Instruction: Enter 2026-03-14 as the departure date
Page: home
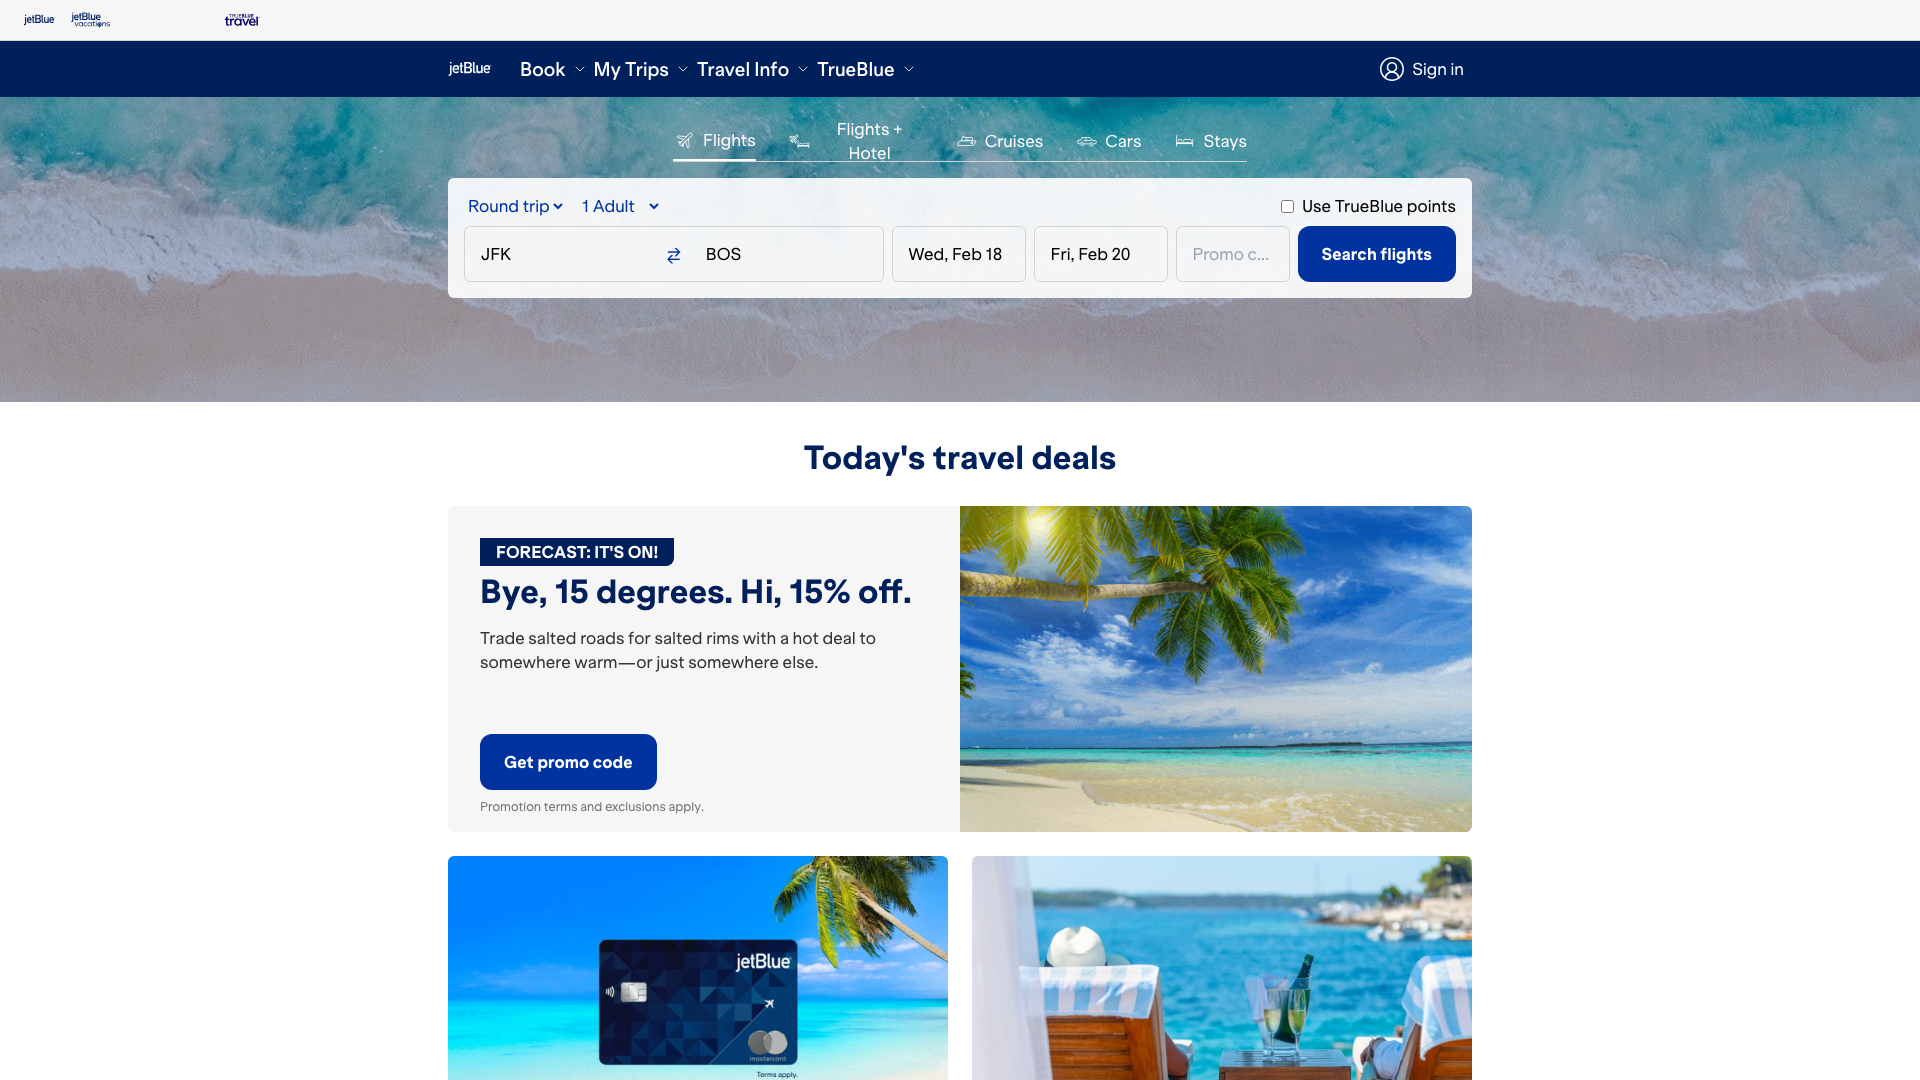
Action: type